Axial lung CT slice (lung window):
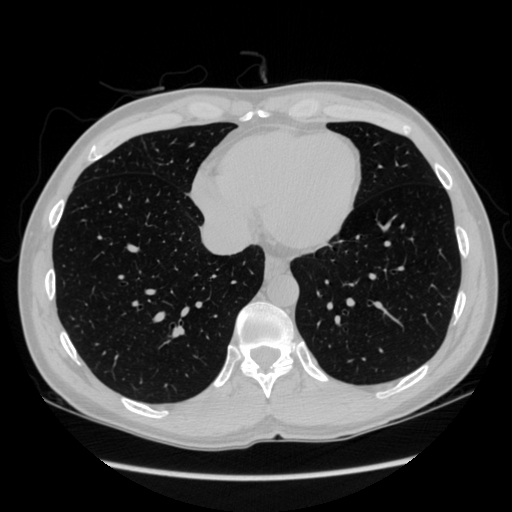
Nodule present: no